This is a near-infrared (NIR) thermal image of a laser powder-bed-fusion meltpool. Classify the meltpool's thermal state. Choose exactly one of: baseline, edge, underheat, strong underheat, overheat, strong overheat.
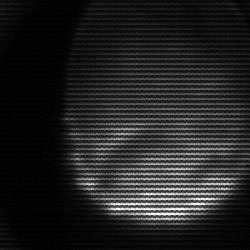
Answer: edge